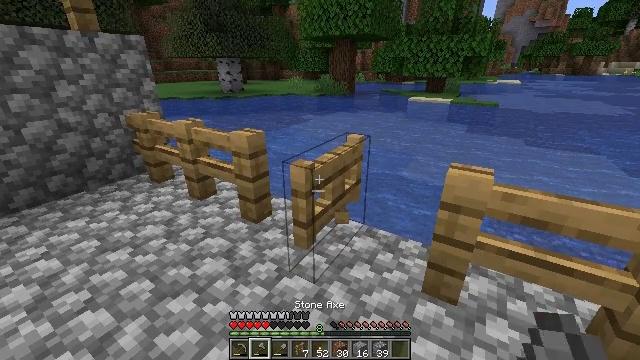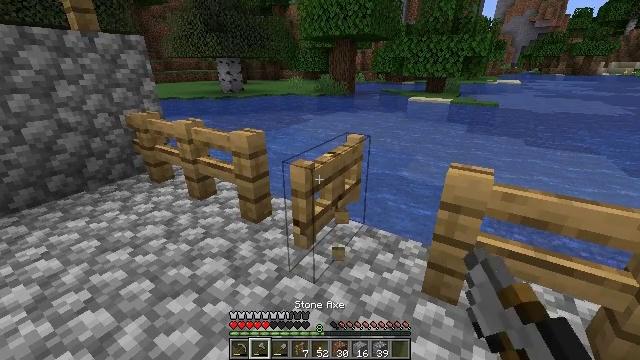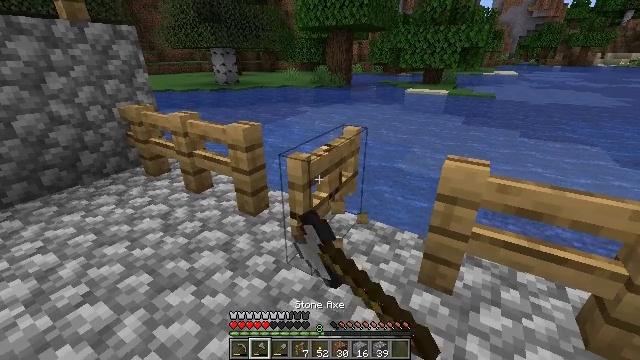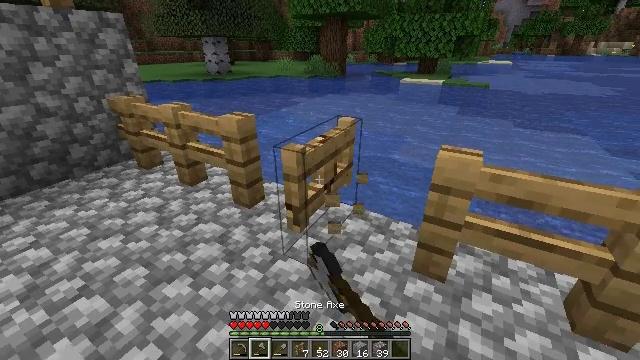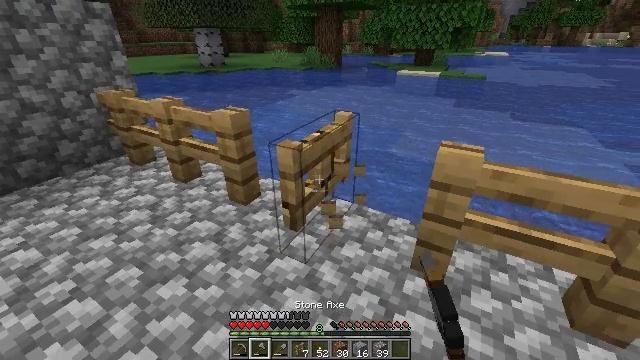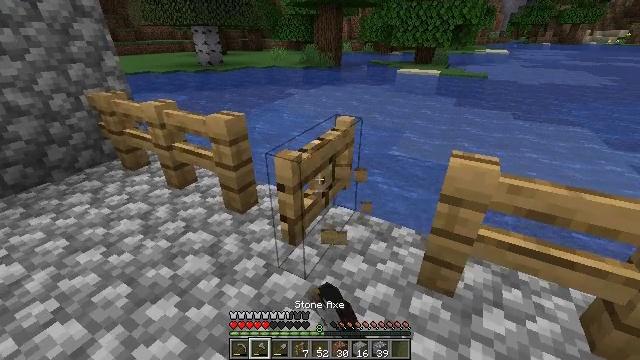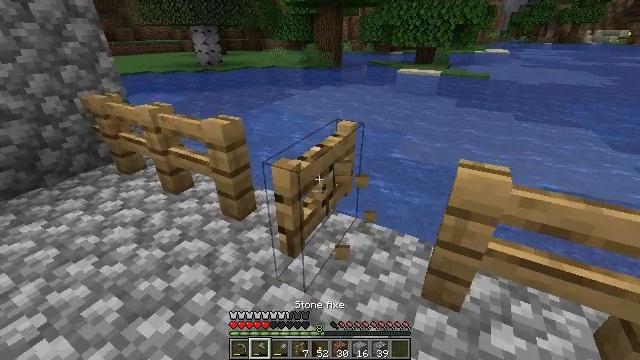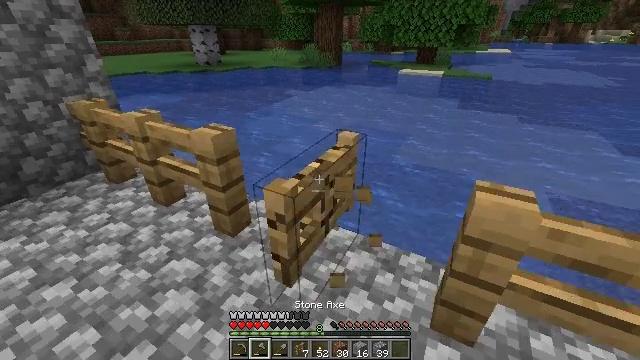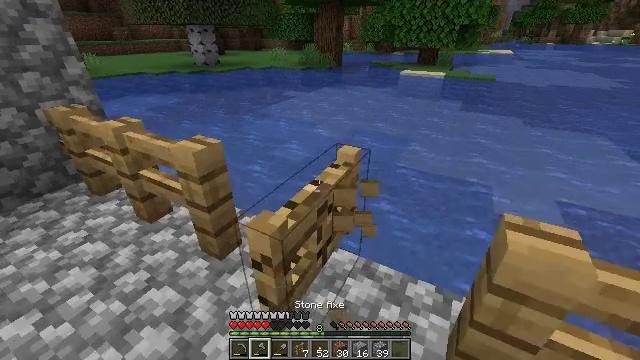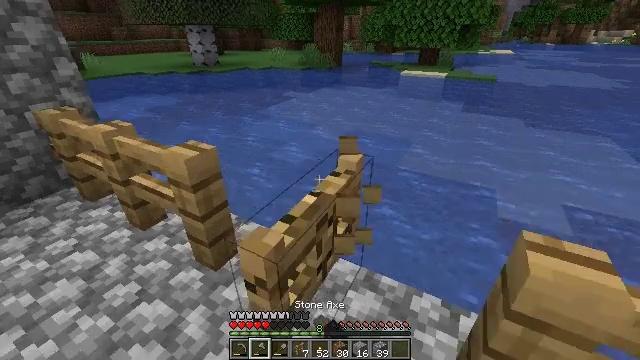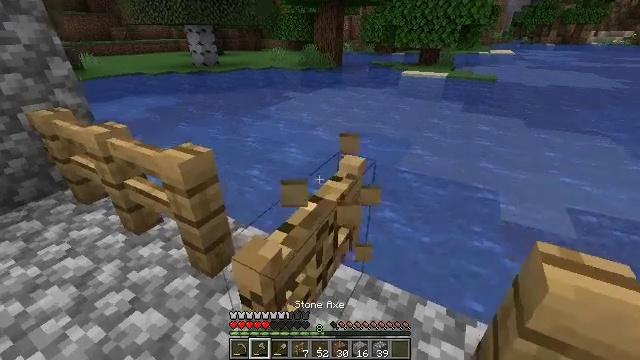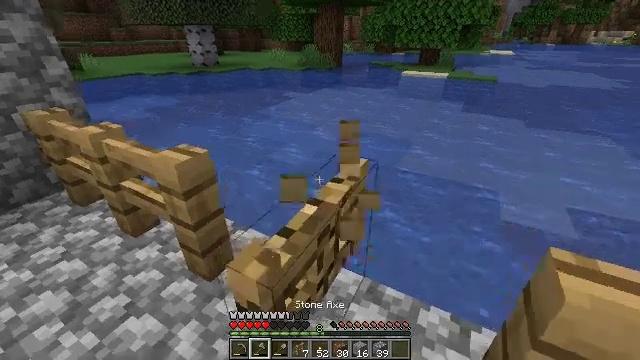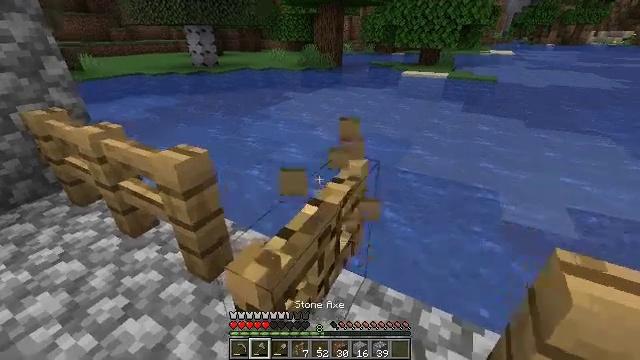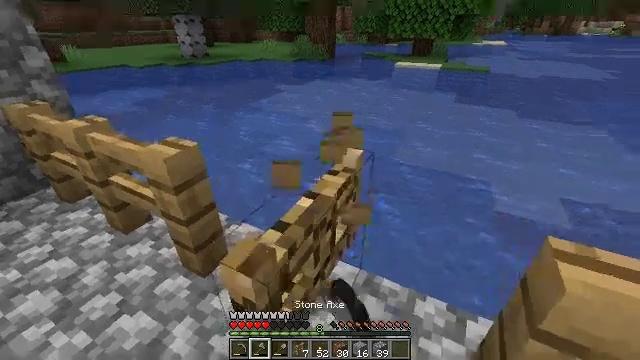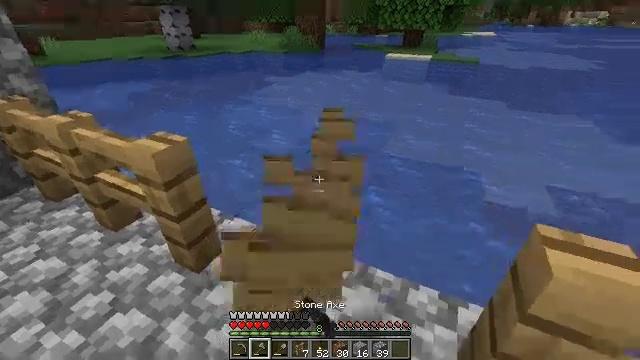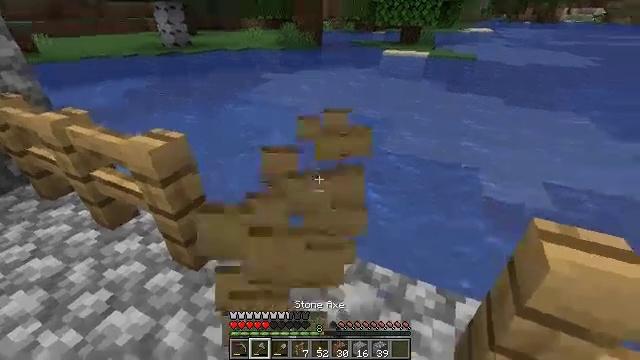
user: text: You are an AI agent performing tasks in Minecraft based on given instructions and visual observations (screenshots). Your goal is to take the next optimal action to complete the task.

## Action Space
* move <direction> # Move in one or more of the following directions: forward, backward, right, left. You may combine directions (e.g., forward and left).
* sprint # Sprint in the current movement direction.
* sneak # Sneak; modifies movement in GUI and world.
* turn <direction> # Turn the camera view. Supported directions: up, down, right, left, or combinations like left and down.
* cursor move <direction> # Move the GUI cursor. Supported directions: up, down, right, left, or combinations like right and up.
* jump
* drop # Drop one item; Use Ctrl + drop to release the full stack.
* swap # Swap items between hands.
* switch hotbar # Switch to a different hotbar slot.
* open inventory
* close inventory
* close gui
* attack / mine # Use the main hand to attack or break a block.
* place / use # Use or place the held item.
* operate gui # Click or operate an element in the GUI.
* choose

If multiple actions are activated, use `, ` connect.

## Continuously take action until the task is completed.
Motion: motion action
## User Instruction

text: Attack the oak fence gate to break it.
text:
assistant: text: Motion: attack / mine
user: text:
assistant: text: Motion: turn down, attack / mine
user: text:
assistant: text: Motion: turn right and down, attack / mine
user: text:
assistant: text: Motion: move forward, turn down, attack / mine
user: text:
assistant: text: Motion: move forward, attack / mine
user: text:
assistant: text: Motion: move forward, attack / mine
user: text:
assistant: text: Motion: move forward, attack / mine
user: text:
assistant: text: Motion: move forward, attack / mine
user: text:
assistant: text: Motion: attack / mine
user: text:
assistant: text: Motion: attack / mine
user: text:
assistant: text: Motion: attack / mine
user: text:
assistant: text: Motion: attack / mine
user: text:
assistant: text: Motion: turn right and down, attack / mine
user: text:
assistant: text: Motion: turn right and down, attack / mine
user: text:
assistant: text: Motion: attack / mine
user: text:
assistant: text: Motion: turn right and down, attack / mine
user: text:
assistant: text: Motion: turn down, attack / mine
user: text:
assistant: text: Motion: turn down, attack / mine
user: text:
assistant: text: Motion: attack / mine
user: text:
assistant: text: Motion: attack / mine